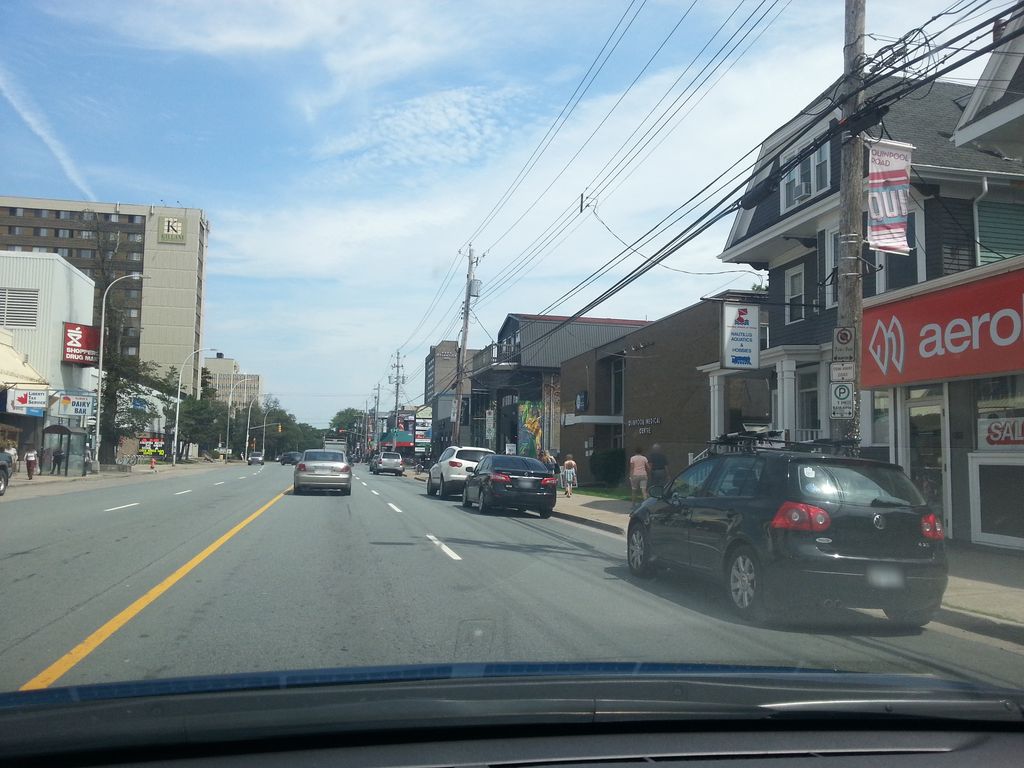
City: halifax